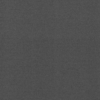
Label: dusty